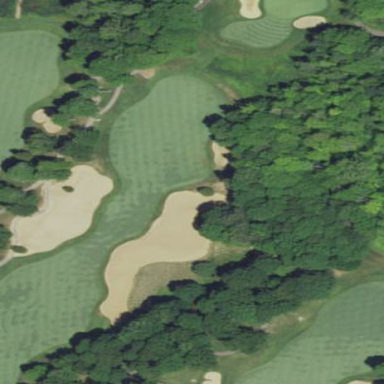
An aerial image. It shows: Sand bunker on golf course.